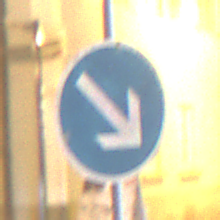
Verkehrszeichen: VorgeschriebeneVorbeifahrtRechts
Umgebung: Outdoor, Urban
Tageszeit: Night
Wetter: Overcast
Licht: Artificial
Jahreszeit: Winter
Kontrast: MediumContrast